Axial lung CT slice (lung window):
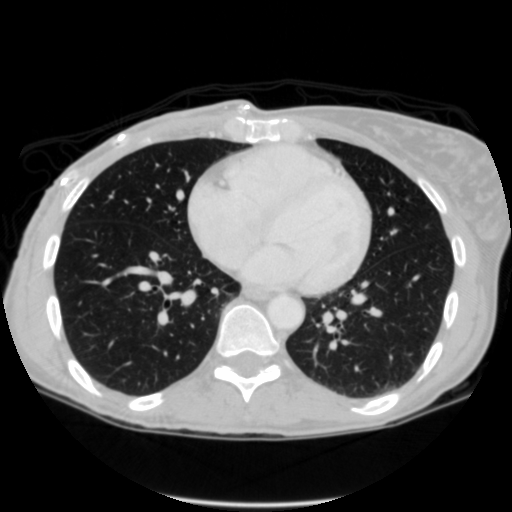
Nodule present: no